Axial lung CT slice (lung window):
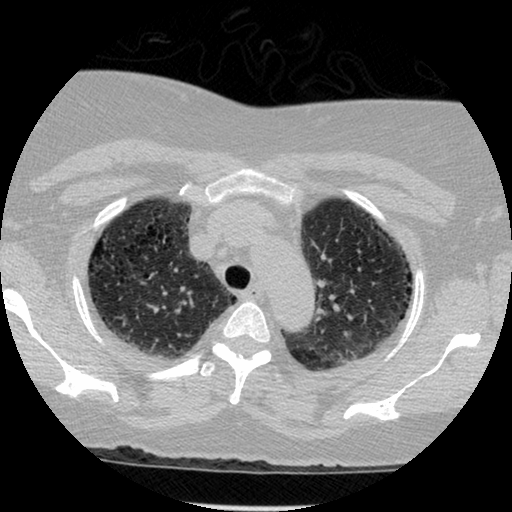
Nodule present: no